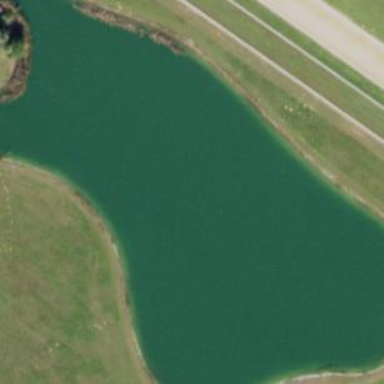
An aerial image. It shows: Natural reservoir of water.